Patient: sex M, age 68
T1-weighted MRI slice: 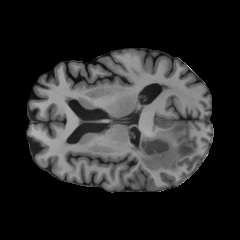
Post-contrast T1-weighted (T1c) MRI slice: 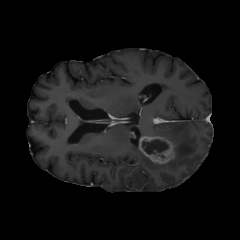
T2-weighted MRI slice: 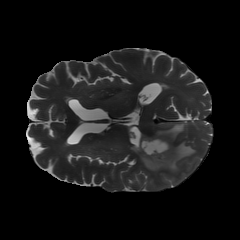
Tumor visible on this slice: yes
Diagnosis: Glioblastoma, IDH-wildtype
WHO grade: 4